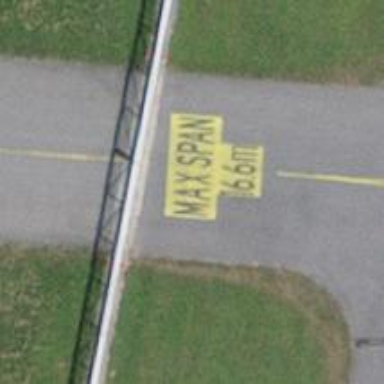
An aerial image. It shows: Image of taxiway at airport.